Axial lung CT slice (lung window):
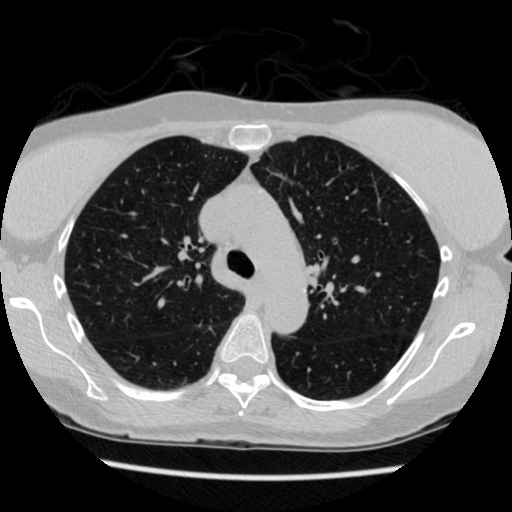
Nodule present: no